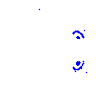
Particle: electron